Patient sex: M
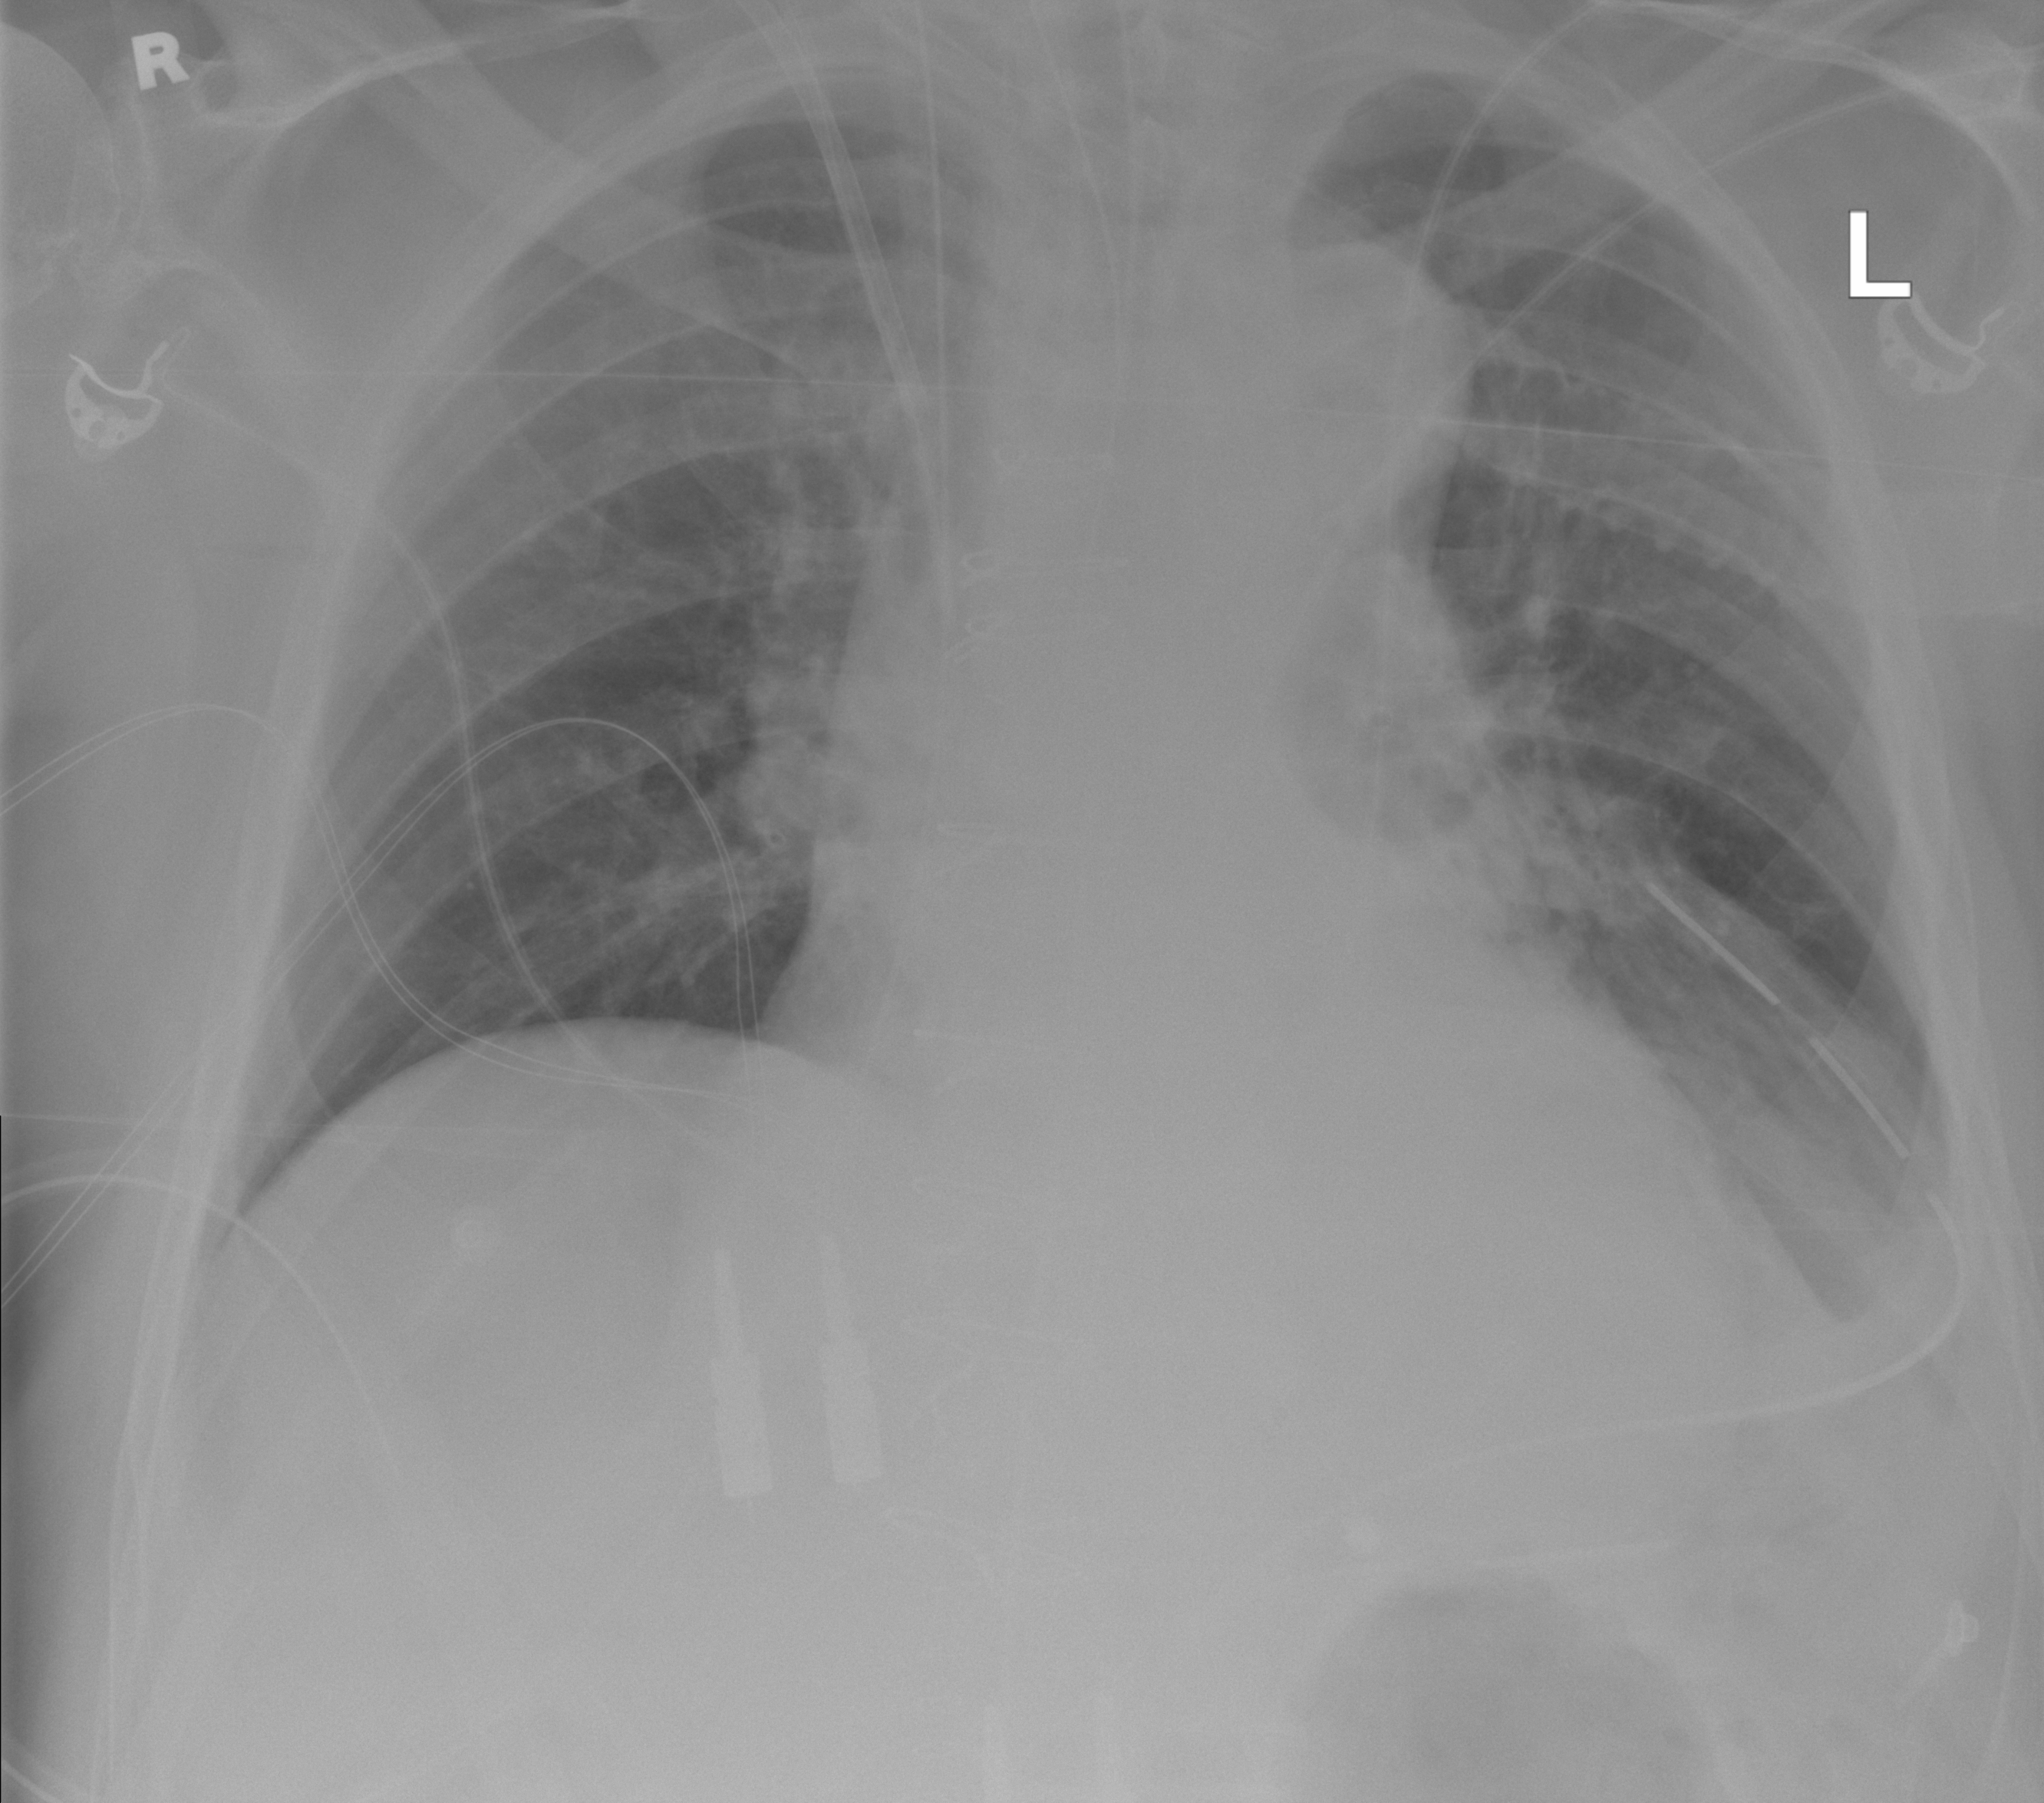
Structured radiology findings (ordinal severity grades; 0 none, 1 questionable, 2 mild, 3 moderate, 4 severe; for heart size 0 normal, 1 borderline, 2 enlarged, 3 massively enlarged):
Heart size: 0
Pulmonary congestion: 2
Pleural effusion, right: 0
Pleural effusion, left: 2
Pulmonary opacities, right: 0
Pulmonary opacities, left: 0
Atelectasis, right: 0
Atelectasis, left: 3